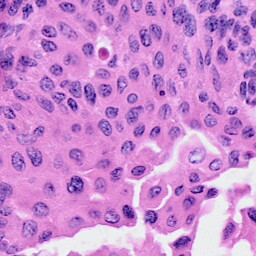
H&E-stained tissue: Cervix